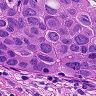
Metastatic tissue present: yes